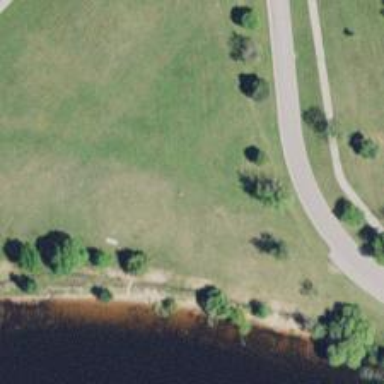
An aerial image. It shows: Disc golf hole.